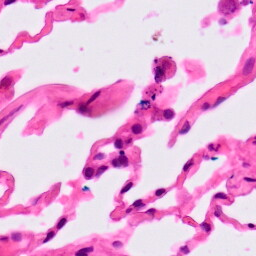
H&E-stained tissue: Lung